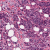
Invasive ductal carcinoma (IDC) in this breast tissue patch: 0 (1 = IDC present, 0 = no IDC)